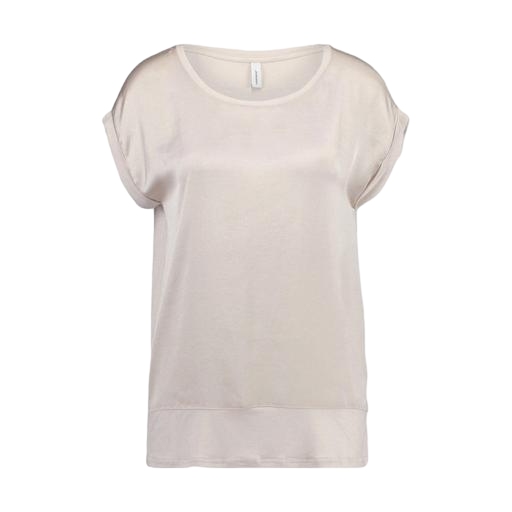
short-sleeve top only macy, beige scoop tee, cap-sleeved tee, white background